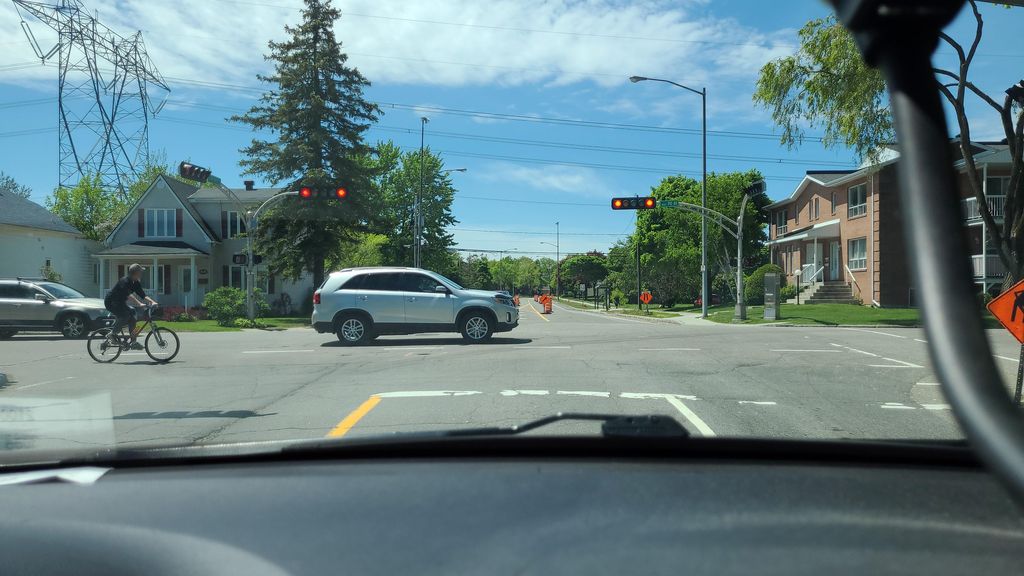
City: quebec_city